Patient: sex F, age 48
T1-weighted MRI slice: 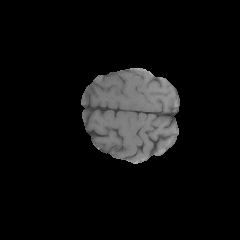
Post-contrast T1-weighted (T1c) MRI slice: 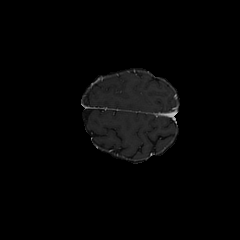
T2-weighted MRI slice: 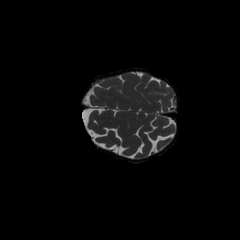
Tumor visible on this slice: no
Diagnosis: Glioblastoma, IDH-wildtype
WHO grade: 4